Question: I have a PouchDB app that manages users.
Users have a local PouchDB instance that replicates with a single CouchDB database. Pretty simple.
This is where things get a bit complicated. I am introducing the concept of "groups" to my design. Groups will be different CouchDB databases but locally, they should be a part of the user database.
I was reading a bit about in the pouchDB site and this seems to be the solution I am after.
Now, my question is, how do I do it? More specifically, Some code examples will be super.
From my diagram below, you will notice that I need to essentially add databases dynamically based on the groups the user is in.

Should the flow be something like this:
1. Retrieve all user docs from his/her DB into localUserDB
2. var groupDB = new PouchDB('remote-group-url'); groupDB.replicate.to(localUserDB); (any performance issues with multiple pouchdb instances 0_0?)
3. Locally, when the user makes a change related to a specific group, we determine the corresponding database and replicate by doing something like: localUserDB.replicate.to(groupDB) (Do I need filtered replication?)
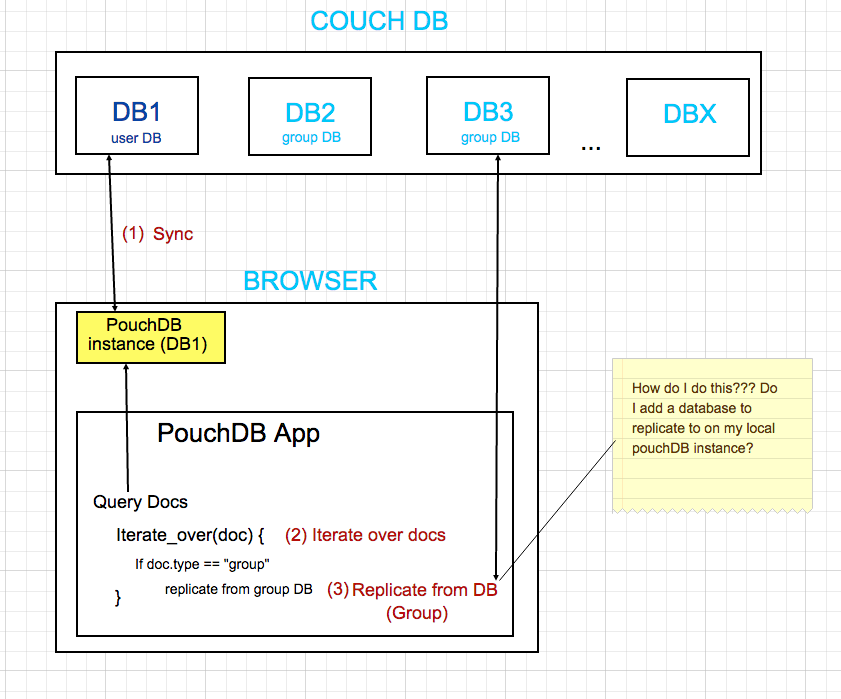
Answer: Replicate from many remote databases to your local one:
'''
remoteDB1.replicate.to(localDB);
remoteDB2.replicate.to(localDB);
remoteDB3.replicate.to(localDB);
// etc.
'''
Then do a from your local database to the remote database that is supposed to receive changes:
'''
localDB.replicate.to(remoteDB1, {
filter: function (doc) {
return doc.shouldBeReplicated;
}
});
'''
? Because your local database contains documents from many sources, and you don't want to replicate everything back to the one remote database.
? Since you are replicating the local database, there's no performance gain from using design docs, views, etc. Just pass in a filter function; it's simpler. :)
Hope that helps!
okay, it sounds like the names of the groups that the user belongs to are actually included in the first database, which is what you mean by "iterate over." No, you probably shouldn't do this. :) You are trying to circumvent CouchDB's built-in authentication/privilege system.
Instead you should use CouchDB's built-in , apply those roles to the user, and then use a "database per role" scheme to ensure users only have access to their proper group DBs. Users can always query the '_users' API to see what roles they belong to. Simple!
For more details, read the <URL>.